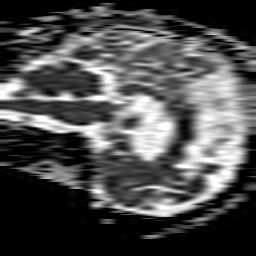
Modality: ADC
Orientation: sagittal
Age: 71
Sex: male
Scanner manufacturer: philips
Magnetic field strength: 1.5 T
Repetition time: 3.511 s
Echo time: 0.09257 s